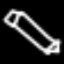
Label: pencil